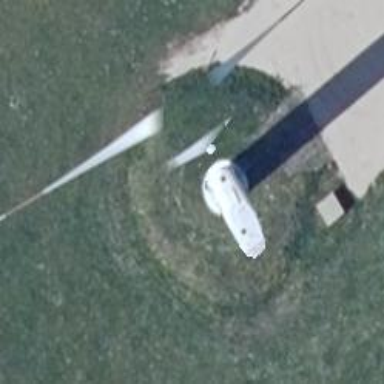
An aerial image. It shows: Wind power generator with wind turbines.